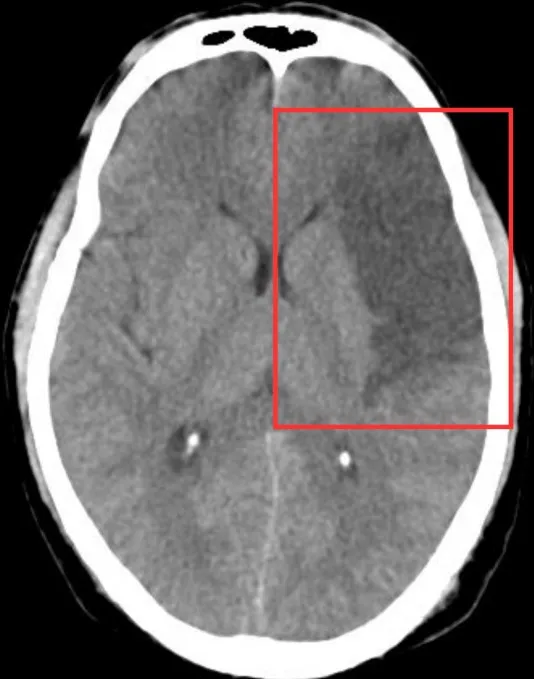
CT brain. The rectangle demarcates the acute left-sided MCA infarct in the left frontoparietal-temporal region and left insular cortex. . MCA: Middle cerebral artery.
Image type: radiology (ct)